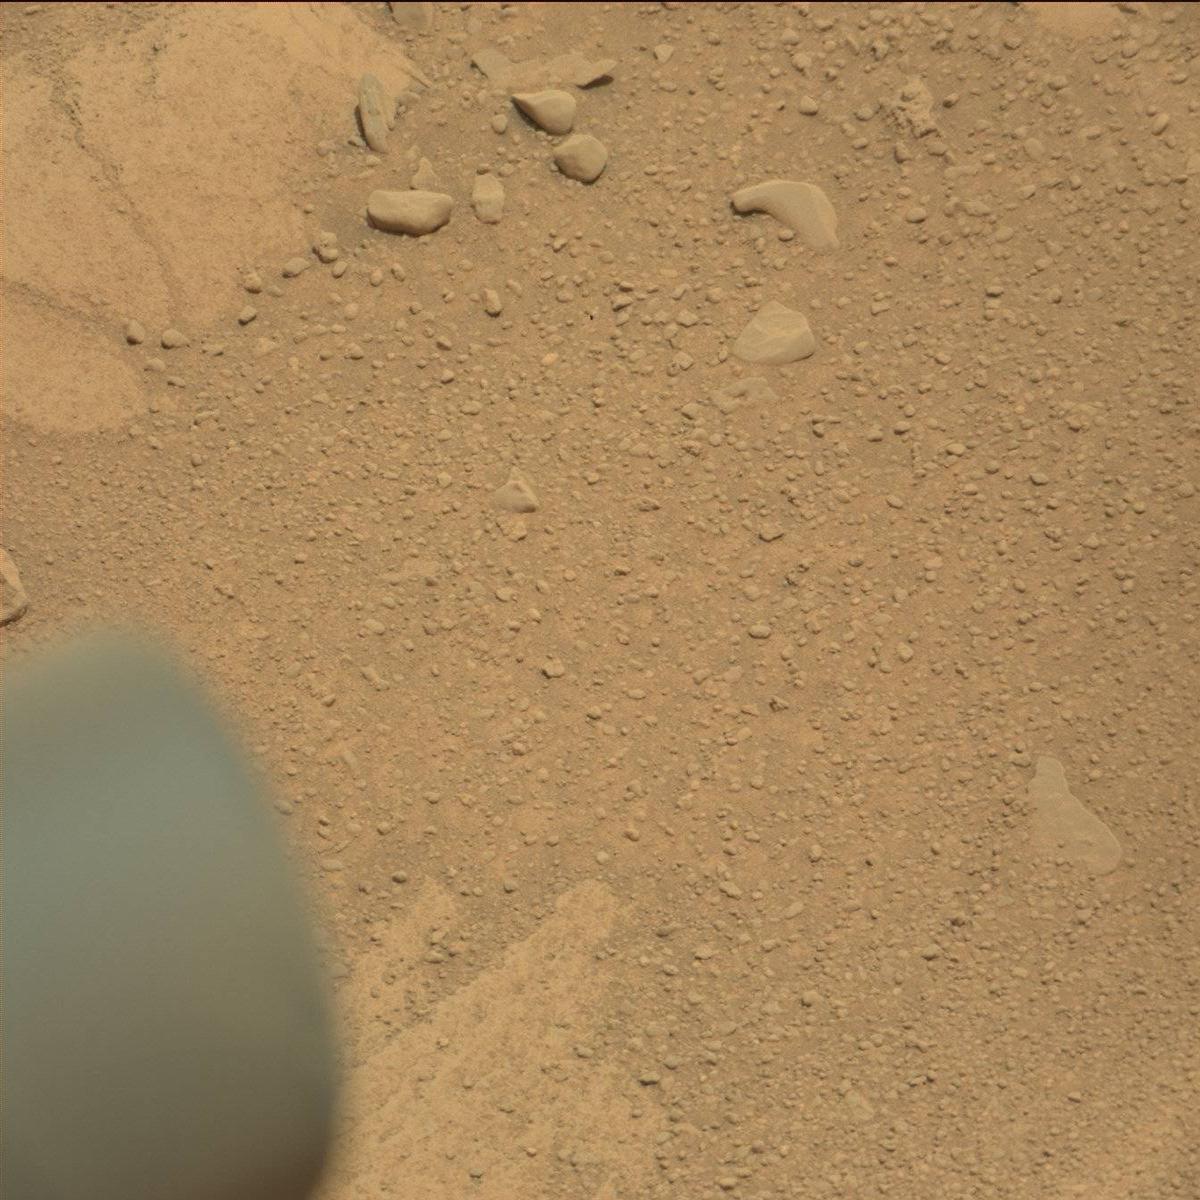
Terrain classes present: Bedrock, Rock, Rover, Sand / Soil